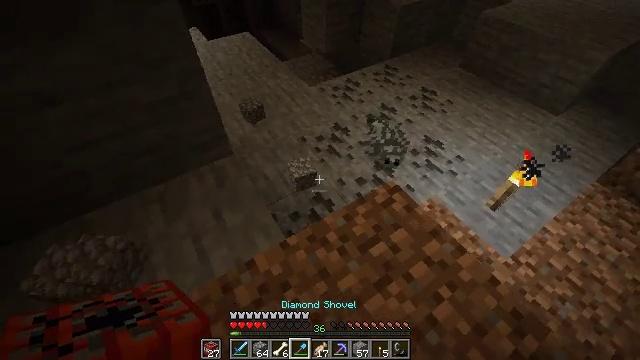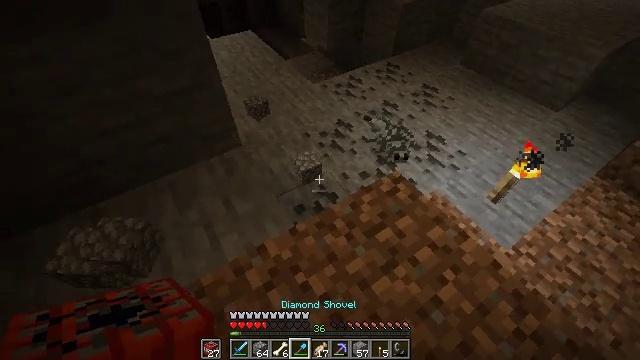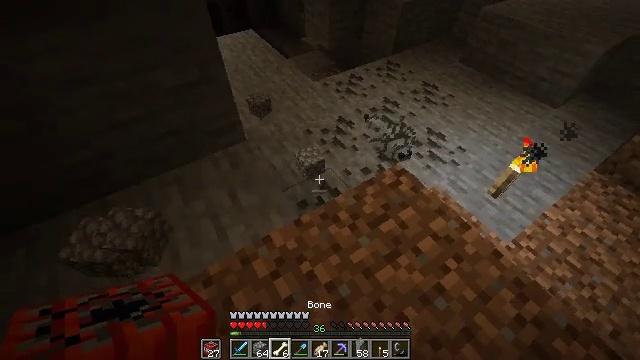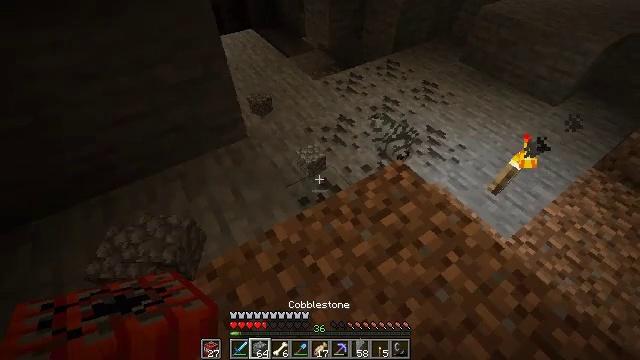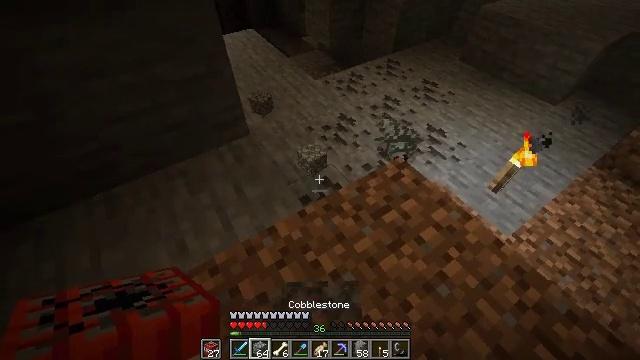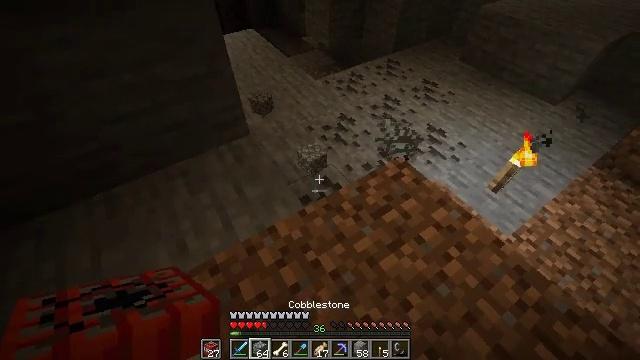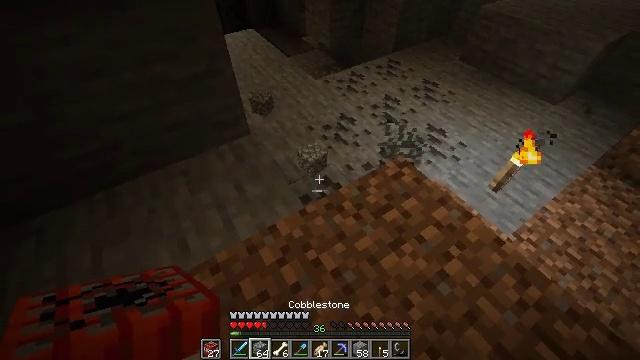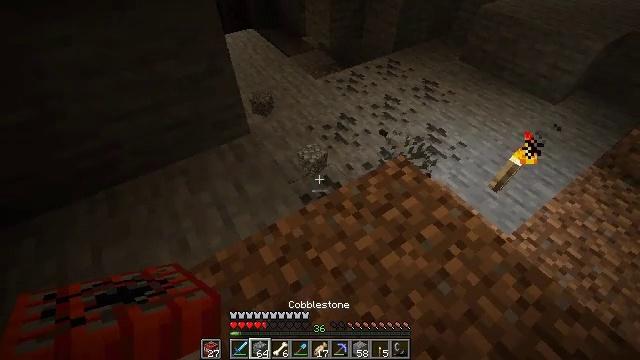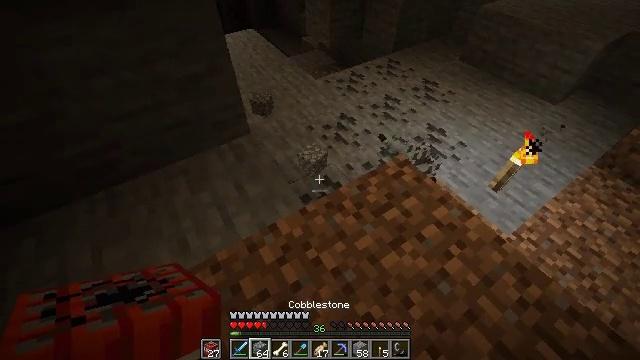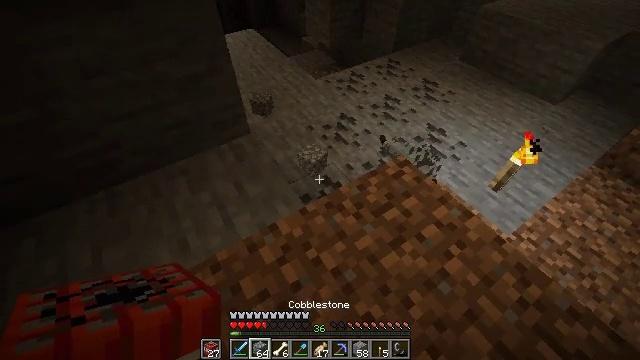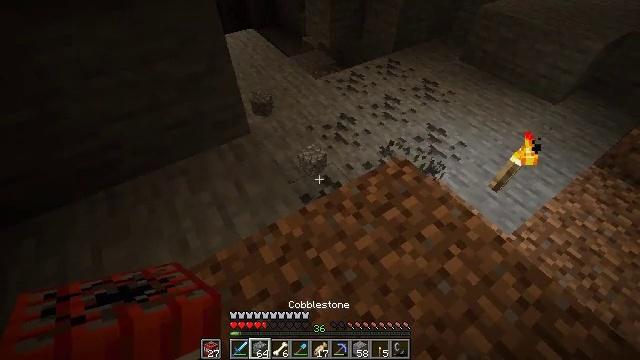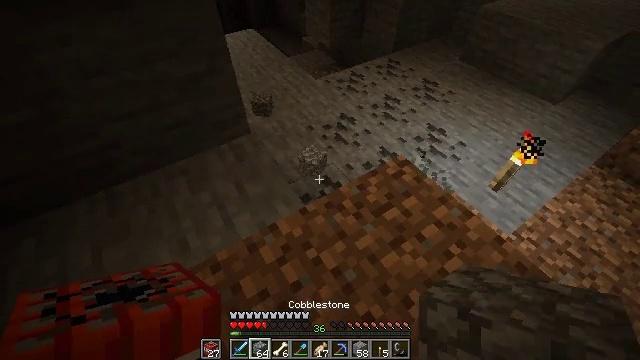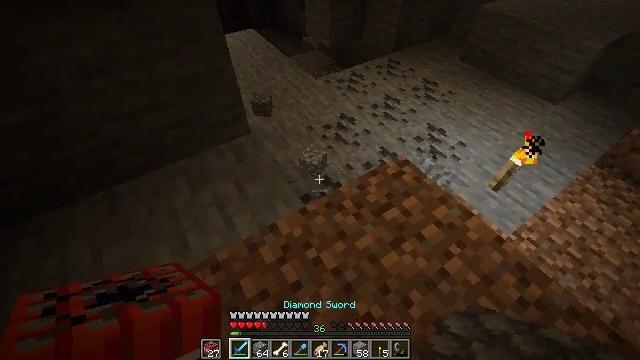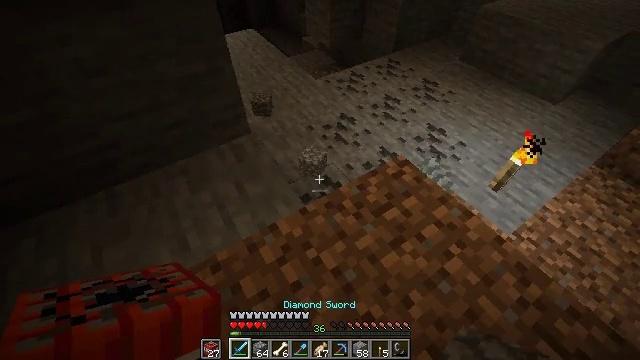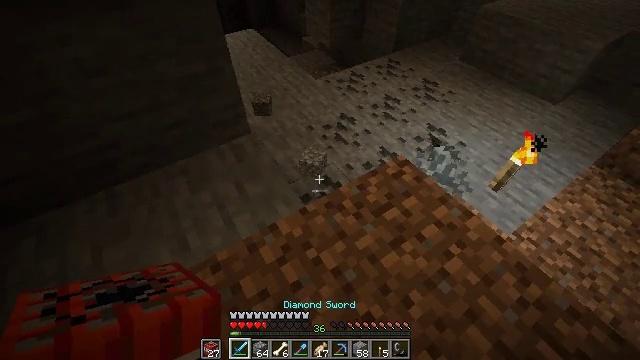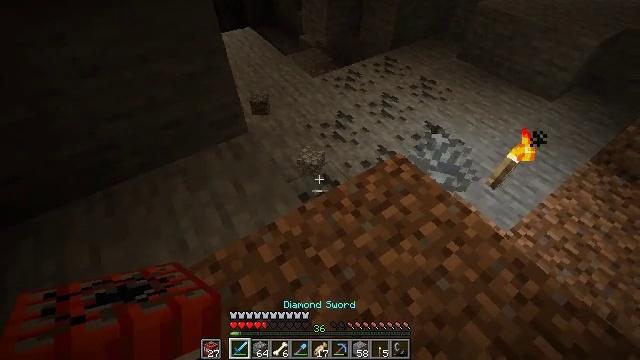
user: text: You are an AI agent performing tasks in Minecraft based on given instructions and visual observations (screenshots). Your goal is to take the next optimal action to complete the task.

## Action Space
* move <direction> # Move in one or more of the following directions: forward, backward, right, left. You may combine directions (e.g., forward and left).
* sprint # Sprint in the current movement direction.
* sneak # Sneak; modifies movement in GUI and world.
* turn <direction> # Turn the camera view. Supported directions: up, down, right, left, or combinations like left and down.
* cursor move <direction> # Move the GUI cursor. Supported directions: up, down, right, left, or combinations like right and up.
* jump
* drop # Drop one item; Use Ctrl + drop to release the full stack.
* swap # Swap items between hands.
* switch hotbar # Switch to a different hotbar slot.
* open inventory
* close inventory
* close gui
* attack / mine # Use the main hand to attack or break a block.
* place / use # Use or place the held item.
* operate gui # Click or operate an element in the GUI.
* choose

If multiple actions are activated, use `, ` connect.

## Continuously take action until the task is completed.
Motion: motion action
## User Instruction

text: Kill mobs.
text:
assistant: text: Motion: no_op
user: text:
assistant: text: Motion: no_op
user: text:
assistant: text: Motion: no_op
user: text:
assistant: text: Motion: no_op
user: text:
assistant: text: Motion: no_op
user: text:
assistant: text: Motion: no_op
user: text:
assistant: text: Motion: no_op
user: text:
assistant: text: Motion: no_op
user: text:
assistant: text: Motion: no_op
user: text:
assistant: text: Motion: no_op
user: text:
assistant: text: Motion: no_op
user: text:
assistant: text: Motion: no_op
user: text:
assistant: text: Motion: no_op
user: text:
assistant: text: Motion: no_op
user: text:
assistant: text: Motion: no_op
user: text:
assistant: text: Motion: turn right
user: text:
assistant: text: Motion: turn right and down
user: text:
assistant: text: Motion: move forward, turn right and down
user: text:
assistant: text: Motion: move forward, turn right and down
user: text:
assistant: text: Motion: move forward, turn right and down
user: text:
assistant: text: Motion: move forward, turn right and down
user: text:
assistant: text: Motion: turn right and down
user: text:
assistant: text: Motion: turn right
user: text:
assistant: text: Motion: turn right
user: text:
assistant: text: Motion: attack / mine
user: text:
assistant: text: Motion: turn down, attack / mine
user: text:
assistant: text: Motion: turn down, attack / mine
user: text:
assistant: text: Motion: turn down, attack / mine
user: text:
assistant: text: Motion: attack / mine
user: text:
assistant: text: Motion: attack / mine